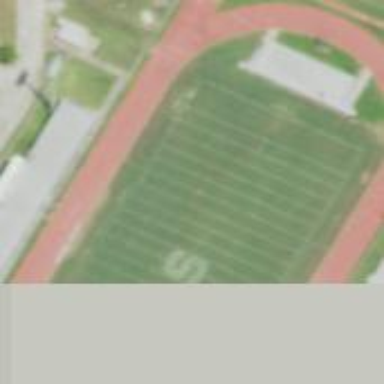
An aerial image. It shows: American football pitch for leisure and sport activities.